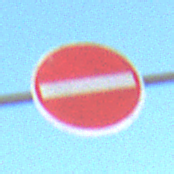
Verkehrszeichen: VerbotDerEinfahrt
Umgebung: Outdoor, Suburban
Tageszeit: SunriseSunset
Wetter: PartlyCloudy
Licht: Natural
Jahreszeit: Winter
Kontrast: MediumContrast